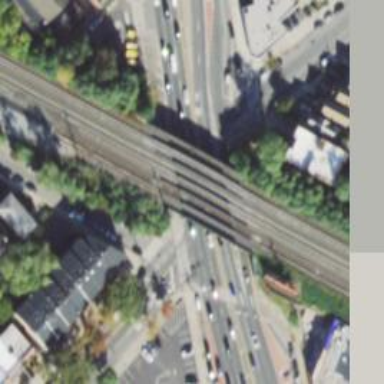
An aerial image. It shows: Bridge over electrified railway tracks.